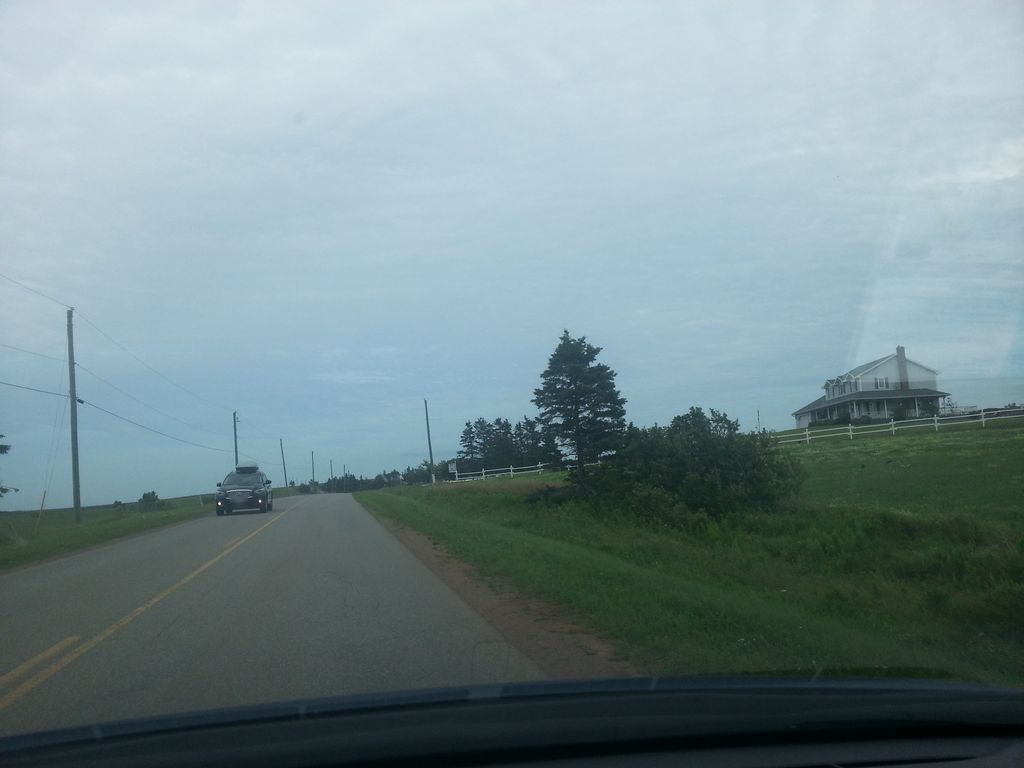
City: charlottetown